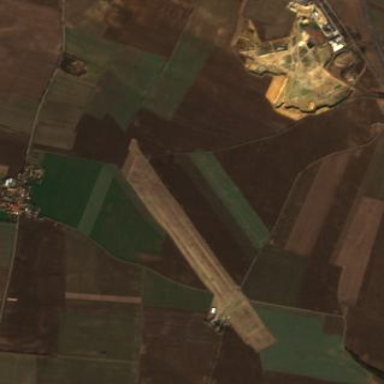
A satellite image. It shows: Runway area at the airport covered in grass.